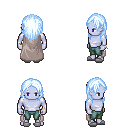
a pixel art fantasy rpg character, male body template, dark elf, purple skin, gray cape, teal pants, white cyan long hairstyle, bracelets, white slippers, four views (front, back, left, right), 2x2 character sprite sheet, small pixel art, hard edges, no anti-aliasing